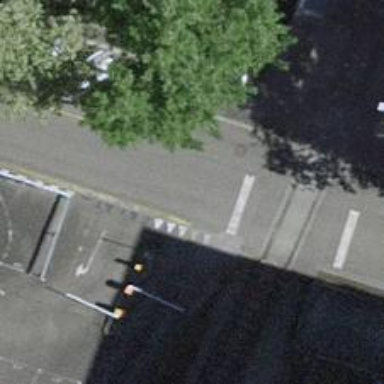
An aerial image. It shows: Asphalt residential road with street side parking available on the left side.